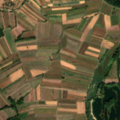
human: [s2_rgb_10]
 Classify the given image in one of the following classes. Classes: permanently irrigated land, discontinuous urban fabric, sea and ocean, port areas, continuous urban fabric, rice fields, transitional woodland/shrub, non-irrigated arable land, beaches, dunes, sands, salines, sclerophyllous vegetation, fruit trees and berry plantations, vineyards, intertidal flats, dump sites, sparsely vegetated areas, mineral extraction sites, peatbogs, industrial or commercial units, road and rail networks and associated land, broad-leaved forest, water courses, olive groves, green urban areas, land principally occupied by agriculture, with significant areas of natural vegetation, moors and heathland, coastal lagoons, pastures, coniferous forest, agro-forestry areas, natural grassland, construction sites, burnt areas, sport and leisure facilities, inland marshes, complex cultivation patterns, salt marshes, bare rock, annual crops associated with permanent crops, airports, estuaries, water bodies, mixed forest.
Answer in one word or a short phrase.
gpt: mineral extraction sites, non-irrigated arable land, land principally occupied by agriculture, with significant areas of natural vegetation, broad-leaved forest